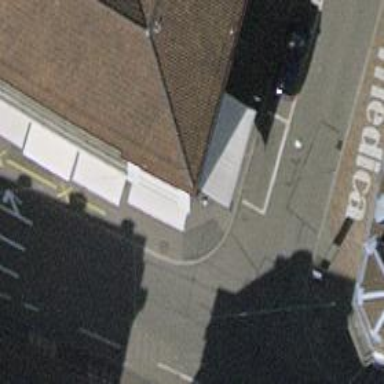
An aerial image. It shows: Raised kerb.